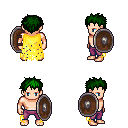
a pixel art fantasy rpg character, male body template, human, light skin, yellow tattered cape, magenta pants, green bedhead hairstyle, shield, four views (front, back, left, right), 2x2 character sprite sheet, small pixel art, hard edges, no anti-aliasing